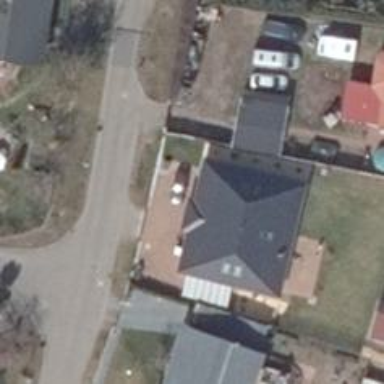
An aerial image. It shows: Detached building with hipped roof.